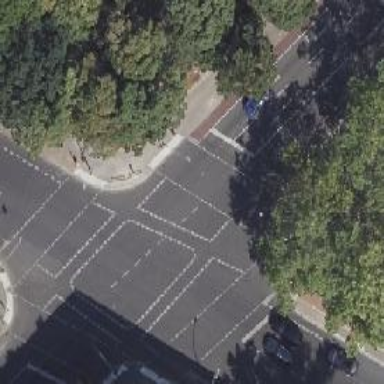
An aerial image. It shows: Road crossing with traffic signals.